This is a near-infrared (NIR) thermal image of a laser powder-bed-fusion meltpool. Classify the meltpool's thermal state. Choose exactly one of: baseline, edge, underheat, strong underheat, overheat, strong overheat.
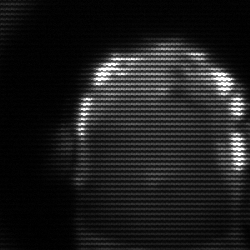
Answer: baseline